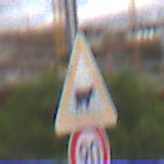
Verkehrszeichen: ViehtriebLinks
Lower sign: Geschwindigkeit90
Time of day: MorningAfternoon
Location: Outdoor (Suburban)
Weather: PartlyCloudy
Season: NotSpecified
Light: Natural